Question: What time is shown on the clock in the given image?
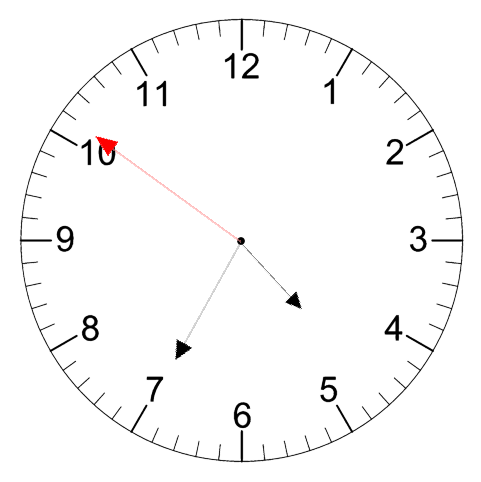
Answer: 04:34:51